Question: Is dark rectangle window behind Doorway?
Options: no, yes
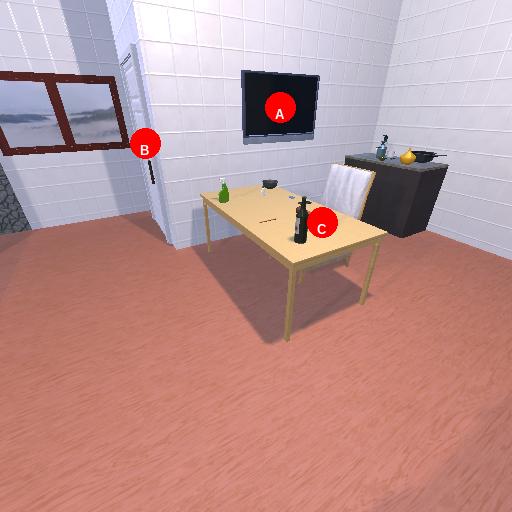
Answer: no